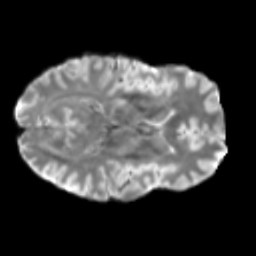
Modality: T2w
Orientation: axial
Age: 46
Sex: male
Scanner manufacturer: siemens
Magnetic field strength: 3 T
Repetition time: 5 s
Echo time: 0.092 s